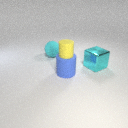
large blue rubber cylinder in front of large cyan rubber sphere